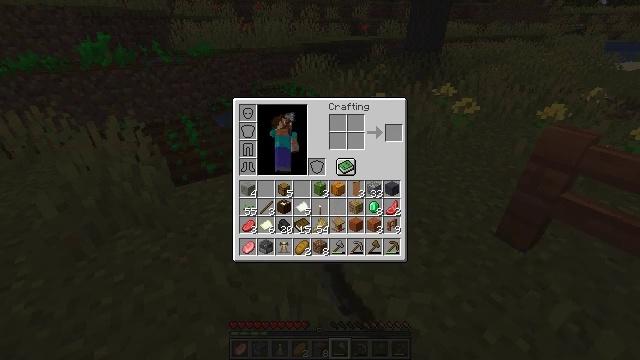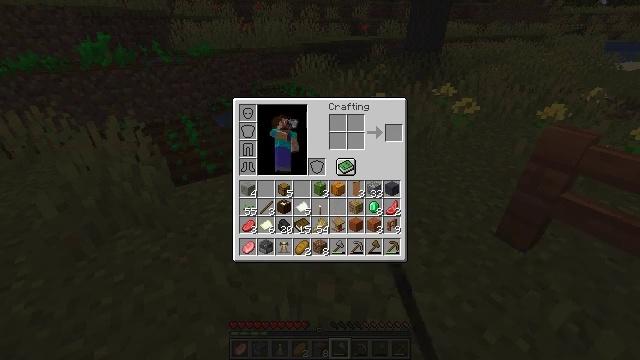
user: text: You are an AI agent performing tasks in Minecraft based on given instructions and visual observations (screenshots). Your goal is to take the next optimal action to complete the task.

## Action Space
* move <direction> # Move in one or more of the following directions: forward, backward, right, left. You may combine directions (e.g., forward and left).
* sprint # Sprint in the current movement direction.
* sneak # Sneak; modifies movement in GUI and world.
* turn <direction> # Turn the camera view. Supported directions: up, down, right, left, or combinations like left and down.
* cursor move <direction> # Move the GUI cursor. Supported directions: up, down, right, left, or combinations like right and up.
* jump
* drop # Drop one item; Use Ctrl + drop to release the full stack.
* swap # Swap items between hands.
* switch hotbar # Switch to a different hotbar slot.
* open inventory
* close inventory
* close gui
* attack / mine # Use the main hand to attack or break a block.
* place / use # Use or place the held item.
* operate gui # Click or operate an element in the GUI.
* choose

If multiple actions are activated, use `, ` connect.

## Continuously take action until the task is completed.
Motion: motion action
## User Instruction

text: Remove an acacia sapling from the inventory.
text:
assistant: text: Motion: no_op
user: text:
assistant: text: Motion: no_op